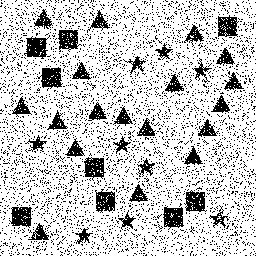
Squares: 9
Triangles: 18
Stars: 9
Total shapes: 36